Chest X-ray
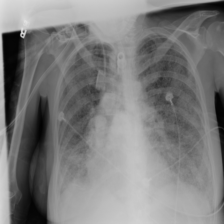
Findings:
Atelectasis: positive
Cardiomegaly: negative
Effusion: negative
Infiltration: positive
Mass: positive
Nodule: negative
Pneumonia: negative
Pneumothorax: negative
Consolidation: positive
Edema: negative
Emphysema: negative
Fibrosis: negative
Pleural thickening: negative
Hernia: negative